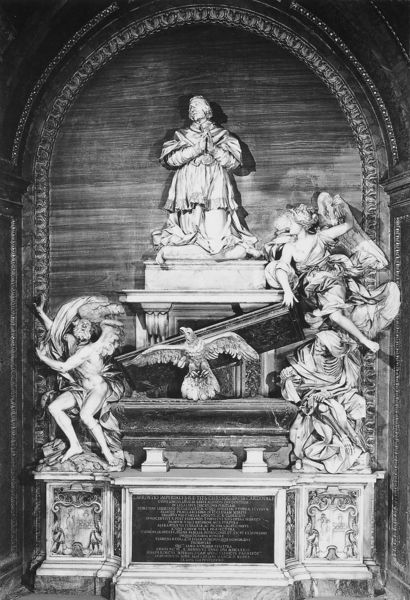
Titel: Denkmal für Kardinal Lorenzo Imperiali
Künstler: Domenico Guidi
Standort: Rom, S. Agostino (EU - I - Latium)
Schlagwörter: adler, flügel, mann, vogel, menschen, frau, marmor, männer, säule, barock, sockel, taube, tod, klassizismus, engel, skulptur, bein, schrift, bogen, rundbogen, arch, church, cushion, fringe, hands, men, pillow, religious, white, tafel, black, figures, inschrift, foto, nische, deckel, glaube, text, knien, herrscher, beten, gravur, altar, wappen, skelett, sarg, grab, angel, knieen, kapelle, schräge, death, baroque, niesche, bust, bird, beard, eagle, saint, story, falling, auferstehung, monument, sculpture, statue, wings, dead, grabmal, marble, gerippe, cape, krypta, sakopharg, grabmahl, prayer, sarkophag, italian, schrifttafel, art, statues, epitaph, stifter, religion, toto, shoulders, christian, kneeling, pray, skeleton, praying, angle, grave, sarkopharg, demon, kirche, engraved, holy, tomb, burial, kapele, coffin, tassel, plaque, arched, 1650, memorial, worship, tribute, honor, depiction, clasped, denkmal, schrage, demonen, vogek